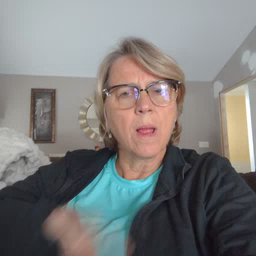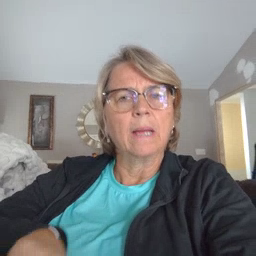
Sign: quiet